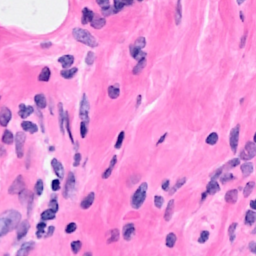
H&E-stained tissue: Breast